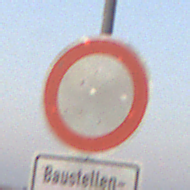
Verkehrszeichen: VerbotFahrzeugeAllerArt
Zusatzzeichen unten: SonstigeFahrzeugePersonengruppenFrei1
Umgebung: Outdoor, Nature
Tageszeit: SunriseSunset
Wetter: PartlyCloudy
Licht: Natural
Jahreszeit: NotSpecified
Kontrast: HighContrast